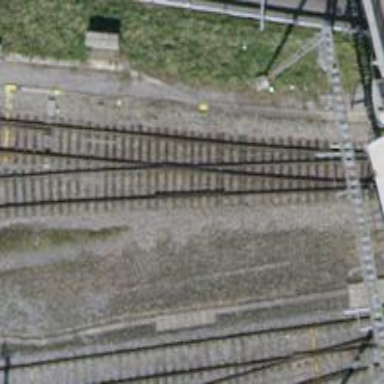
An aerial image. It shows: Single-track electrified railway siding with contact line.